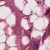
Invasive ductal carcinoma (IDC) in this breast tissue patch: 0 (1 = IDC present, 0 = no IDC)